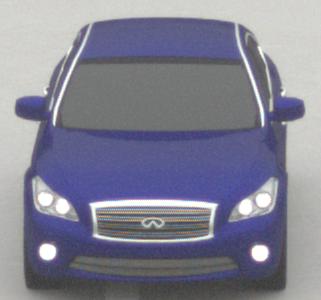
Make: Infiniti
Model: M 37
Detailed model: M (Y51)
Model produced from: 2010/10
Model produced until: 2013/11
Doors: 4
Color: blue
Road condition: dry road
Daytime: midday
Contrast: low contrast